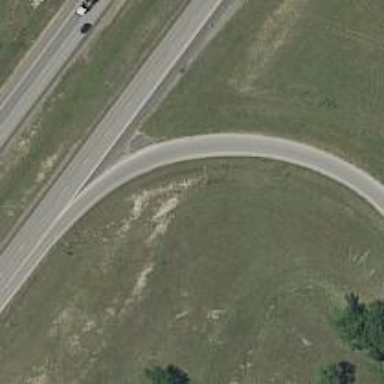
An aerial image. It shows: Trunk link highway.